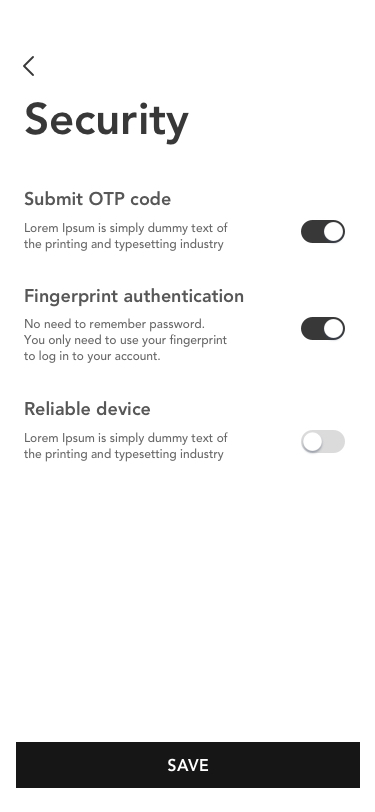
Text in this UI design:
Security
Fingerprint authentication
No need to remember password.
You only need to use your fingerprint to log in to your account.
Submit OTP code
Lorem Ipsum is simply dummy text of the printing and typesetting industry
Reliable device
Lorem Ipsum is simply dummy text of the printing and typesetting industry